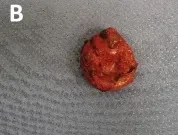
Surgical specimen of the lesion (A, B, C).
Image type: medical_photograph (other_medical_photograph)